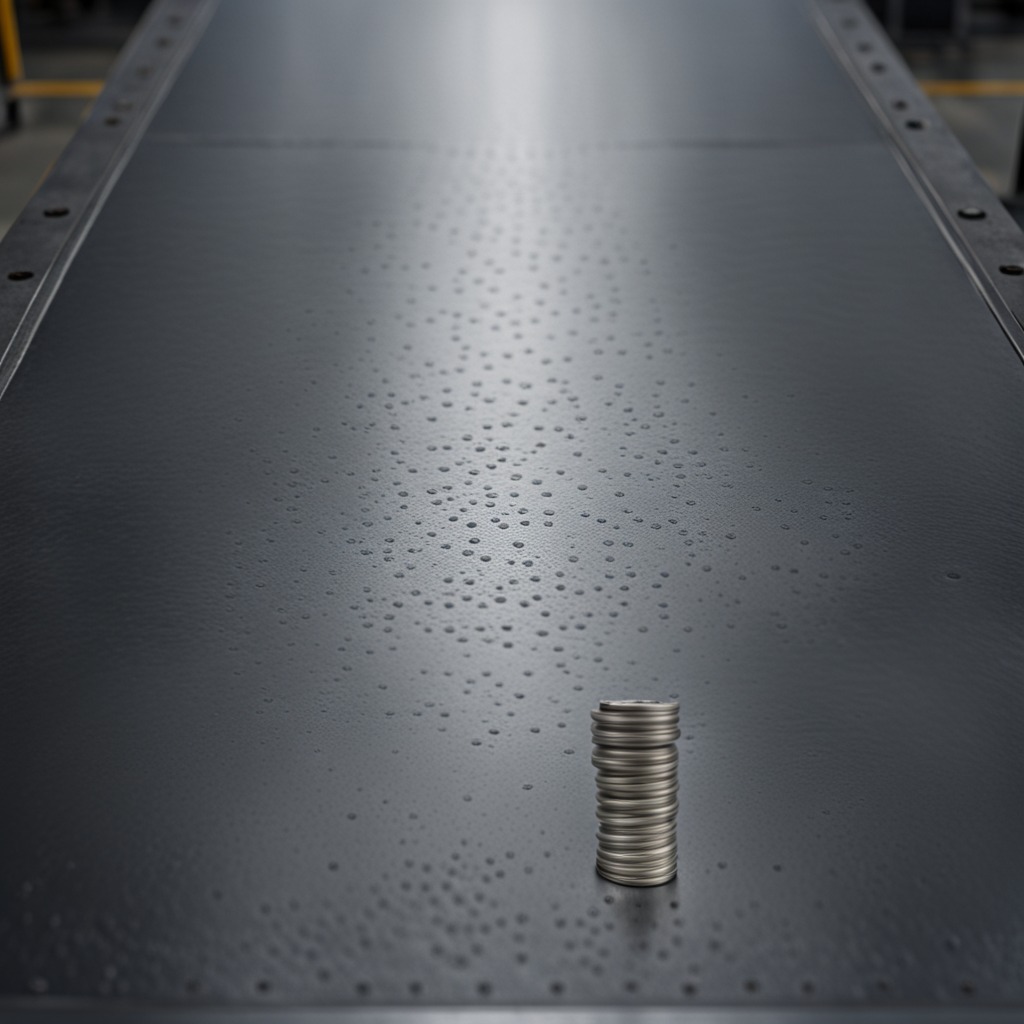
A coiled metal spring is lying on the cold steel table in a mining workshop.